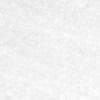
Label: no_change